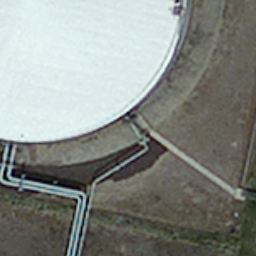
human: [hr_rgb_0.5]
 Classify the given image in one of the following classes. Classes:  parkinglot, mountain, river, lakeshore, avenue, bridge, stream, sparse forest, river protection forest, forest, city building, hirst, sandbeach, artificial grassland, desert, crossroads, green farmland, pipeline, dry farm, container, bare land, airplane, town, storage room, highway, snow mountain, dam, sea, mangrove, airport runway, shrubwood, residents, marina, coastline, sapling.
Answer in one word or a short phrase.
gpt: storage room